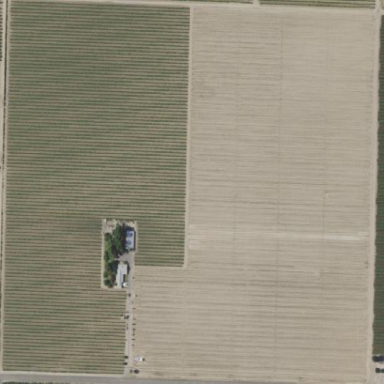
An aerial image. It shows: Vineyard.